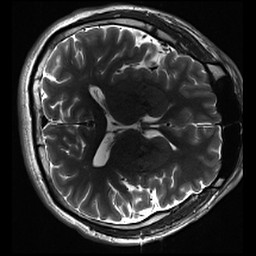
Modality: inplaneT2
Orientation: axial